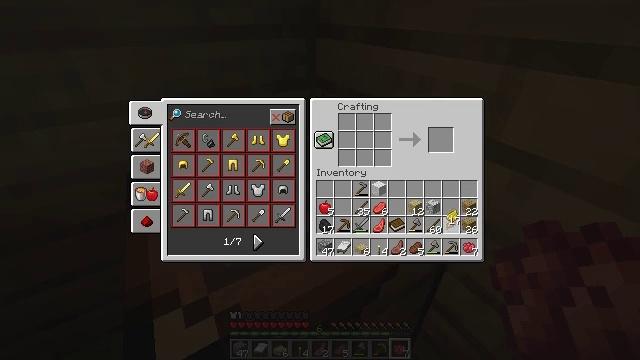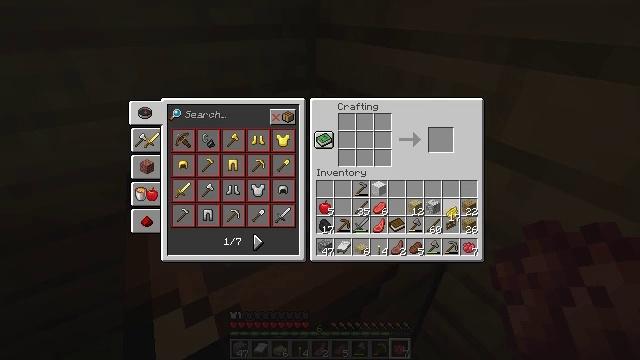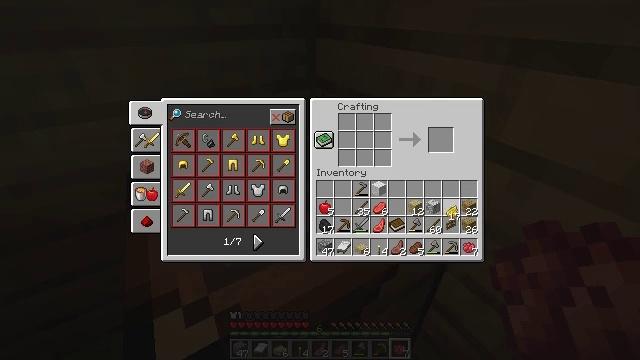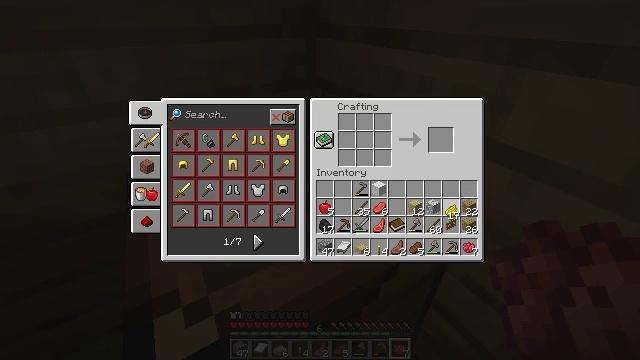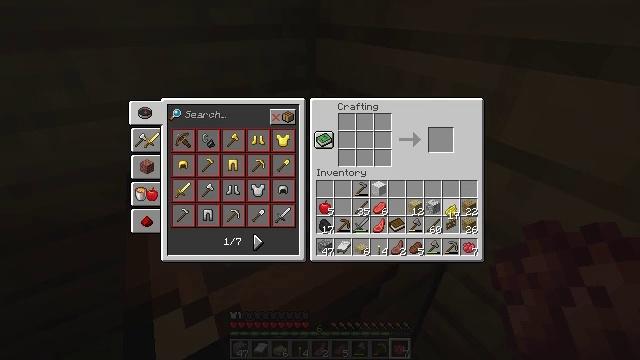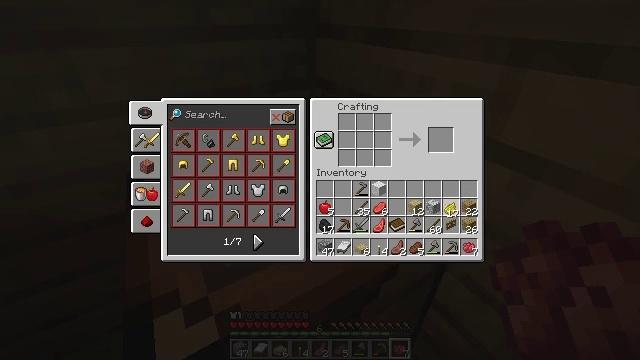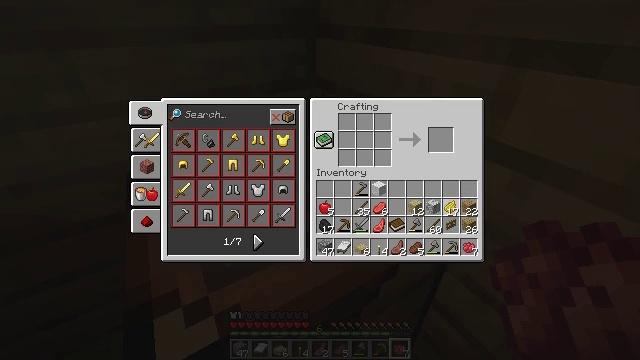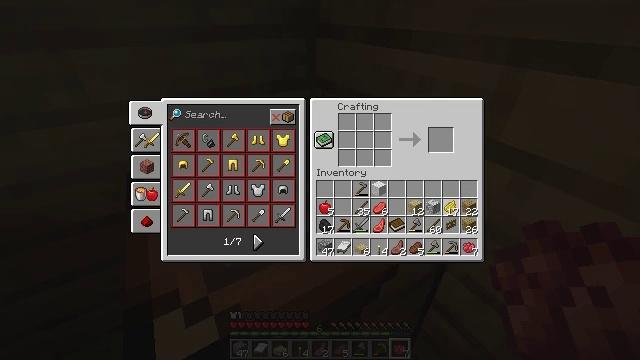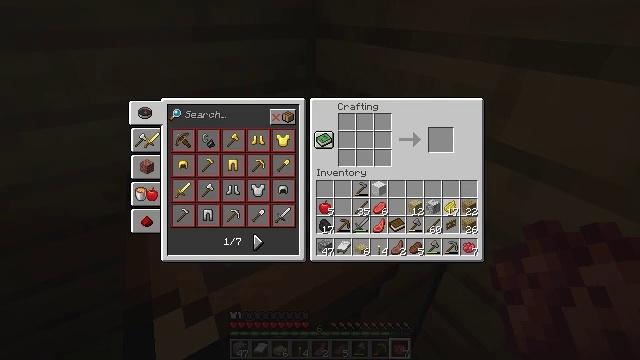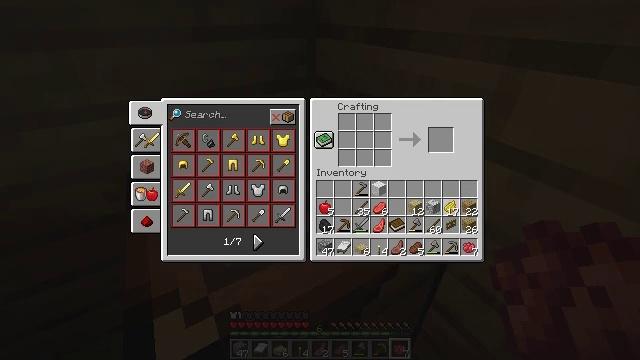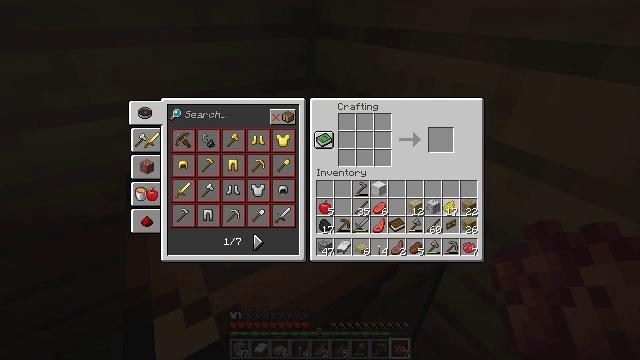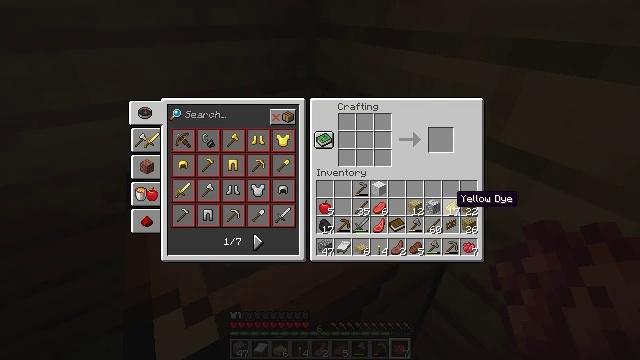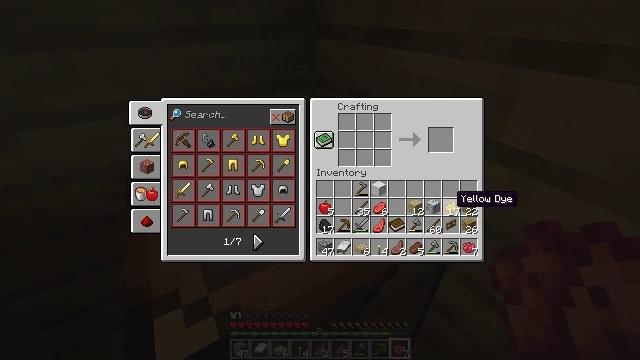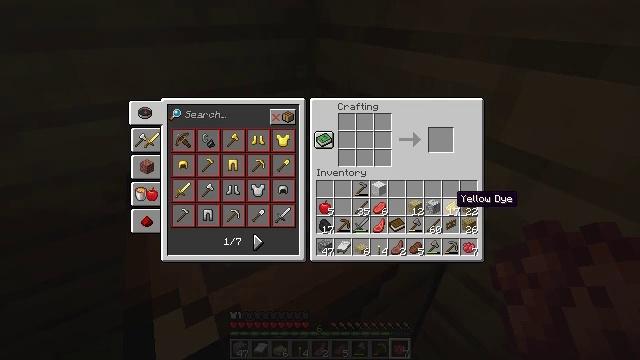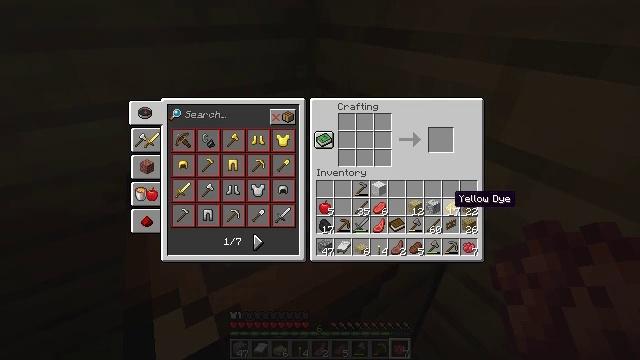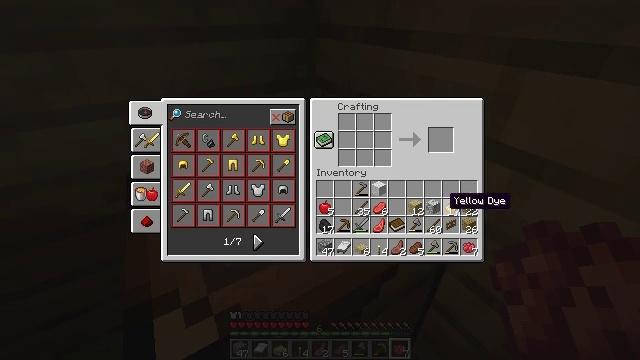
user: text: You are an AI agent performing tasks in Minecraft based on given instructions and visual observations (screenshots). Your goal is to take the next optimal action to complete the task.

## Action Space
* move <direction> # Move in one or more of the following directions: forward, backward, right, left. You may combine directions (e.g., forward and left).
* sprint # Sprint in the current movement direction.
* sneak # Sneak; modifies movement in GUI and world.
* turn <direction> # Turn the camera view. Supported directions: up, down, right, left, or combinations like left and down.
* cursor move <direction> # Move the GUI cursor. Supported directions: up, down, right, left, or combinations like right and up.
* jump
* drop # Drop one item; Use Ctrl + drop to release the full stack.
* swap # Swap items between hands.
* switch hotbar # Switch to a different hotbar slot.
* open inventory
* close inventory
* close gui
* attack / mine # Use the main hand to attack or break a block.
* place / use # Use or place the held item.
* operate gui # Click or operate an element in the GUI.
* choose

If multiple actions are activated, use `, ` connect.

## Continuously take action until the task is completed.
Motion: motion action
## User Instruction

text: Put yellow wool and planks in the crafting table to make a yellow bed.
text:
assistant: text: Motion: no_op
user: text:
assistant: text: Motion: no_op
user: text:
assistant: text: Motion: no_op
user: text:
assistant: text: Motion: no_op
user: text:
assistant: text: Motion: no_op
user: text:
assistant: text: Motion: no_op
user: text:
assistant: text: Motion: no_op
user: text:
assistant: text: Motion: operate gui
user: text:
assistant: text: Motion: operate gui
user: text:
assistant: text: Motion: operate gui
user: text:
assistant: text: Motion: no_op
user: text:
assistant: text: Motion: no_op
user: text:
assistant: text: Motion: no_op
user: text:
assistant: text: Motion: no_op
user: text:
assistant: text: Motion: no_op
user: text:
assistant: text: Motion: no_op
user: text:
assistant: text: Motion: no_op
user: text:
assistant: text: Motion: no_op
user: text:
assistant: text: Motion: no_op
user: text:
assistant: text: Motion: no_op
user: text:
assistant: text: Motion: no_op
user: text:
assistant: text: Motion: no_op
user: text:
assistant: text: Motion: no_op
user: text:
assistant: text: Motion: no_op
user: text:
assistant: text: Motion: no_op
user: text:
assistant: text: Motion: no_op
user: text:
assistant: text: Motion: no_op
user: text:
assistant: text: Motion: no_op
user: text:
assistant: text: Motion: no_op
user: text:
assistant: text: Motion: no_op